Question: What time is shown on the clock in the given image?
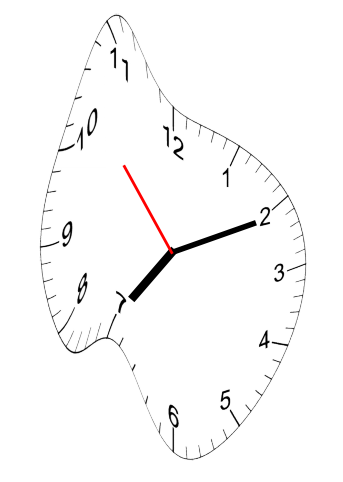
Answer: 07:10:53